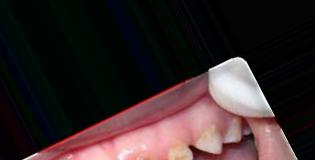
Condition: Caries